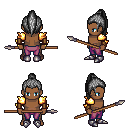
a pixel art fantasy rpg character, male body template, human, dark skin, gold arm armor, magenta pants, gray long topknot hairstyle, leather bracers, metal boots, spear, four views (front, back, left, right), 2x2 character sprite sheet, small pixel art, hard edges, no anti-aliasing